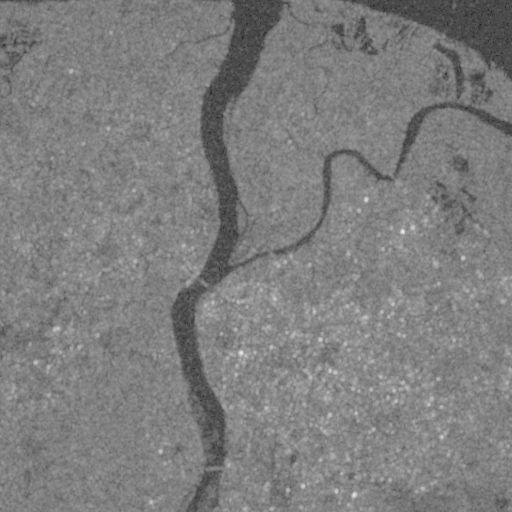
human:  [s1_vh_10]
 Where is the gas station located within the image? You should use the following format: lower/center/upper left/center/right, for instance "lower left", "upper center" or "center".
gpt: The gas station is located in the lower center of the image.
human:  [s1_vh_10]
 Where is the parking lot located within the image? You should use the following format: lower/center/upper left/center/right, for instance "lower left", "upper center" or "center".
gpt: The parking lot is located in the lower center of the image.
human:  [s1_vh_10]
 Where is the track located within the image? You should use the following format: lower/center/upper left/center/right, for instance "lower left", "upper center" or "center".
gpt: The track is located in the lower right of the image.
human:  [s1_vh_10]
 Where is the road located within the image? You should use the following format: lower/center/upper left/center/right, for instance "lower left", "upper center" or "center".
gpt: There is no road in the image.

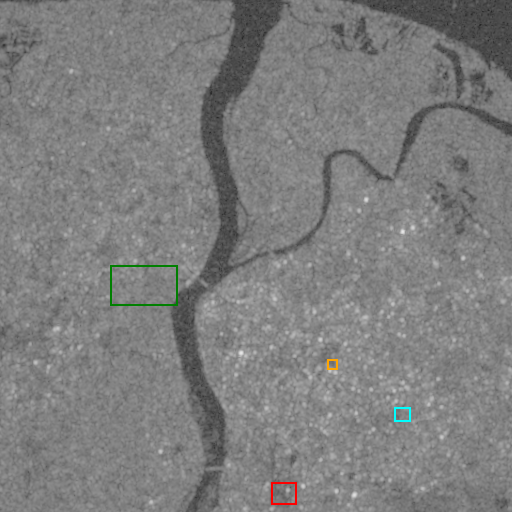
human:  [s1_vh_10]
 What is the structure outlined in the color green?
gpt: The structure outlined in green is a crop field.
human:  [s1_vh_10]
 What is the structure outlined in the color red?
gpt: The structure outlined in red is a park.
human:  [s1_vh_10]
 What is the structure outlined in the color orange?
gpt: The structure outlined in orange is a parking lot.
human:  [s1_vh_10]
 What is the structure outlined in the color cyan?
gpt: The structure outlined in cyan is a track.
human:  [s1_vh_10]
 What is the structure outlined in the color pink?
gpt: There is no pink outline.